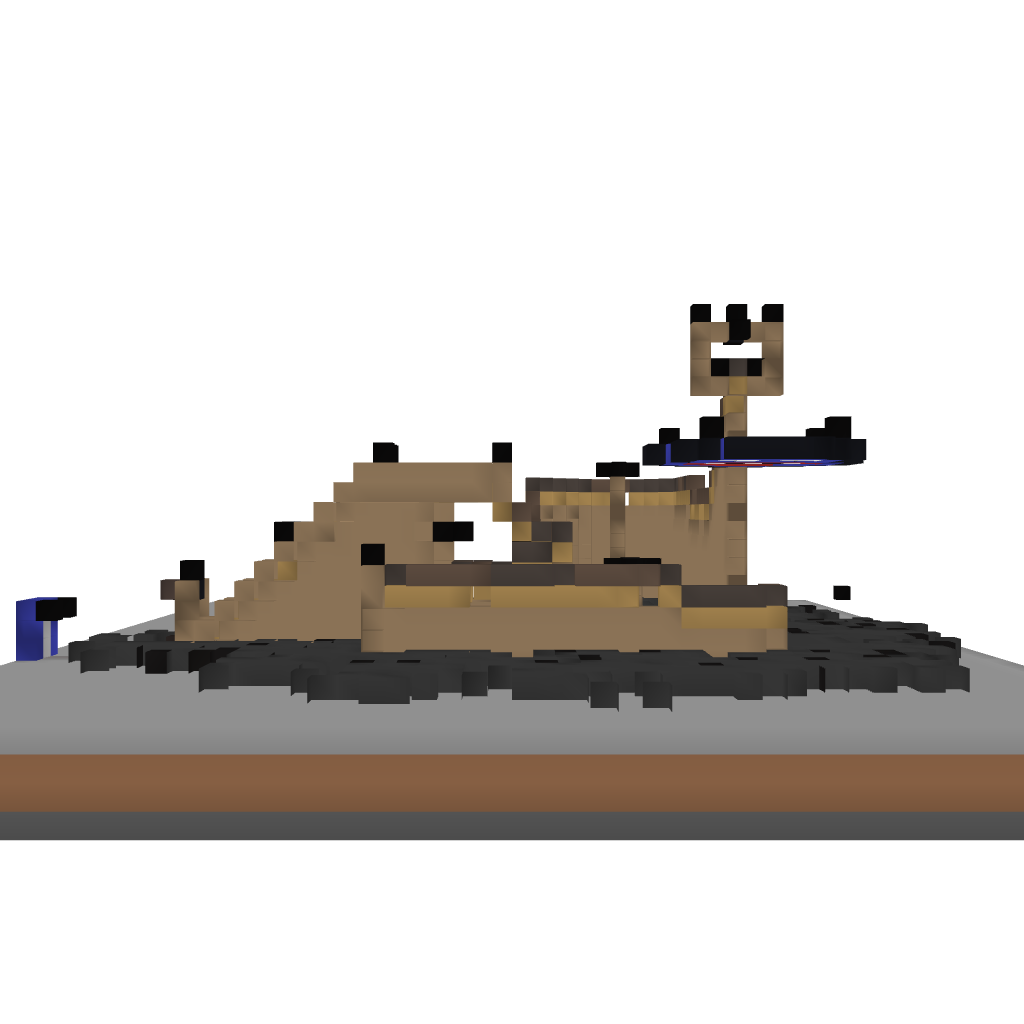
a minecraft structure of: Monster Roller Coaster